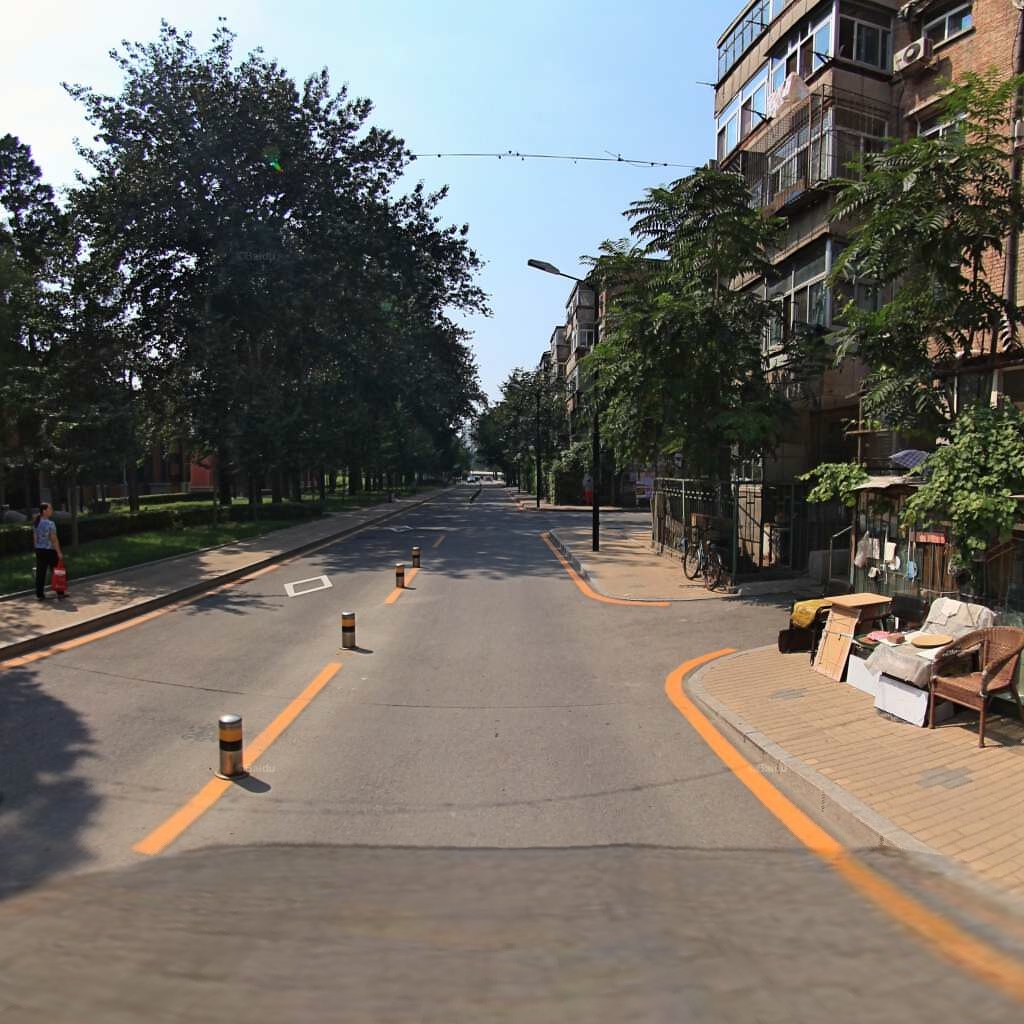
Region: Haidian
Road damage annotations: transverse crack